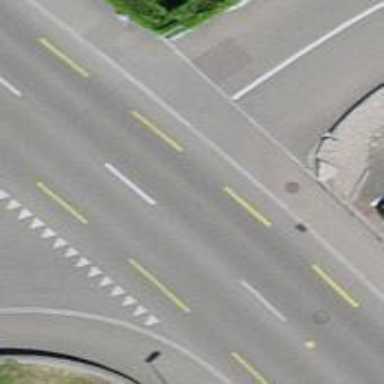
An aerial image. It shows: Primary highway with sidewalks on both sides and designated lanes for cyclists.